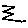
Label: zigzag